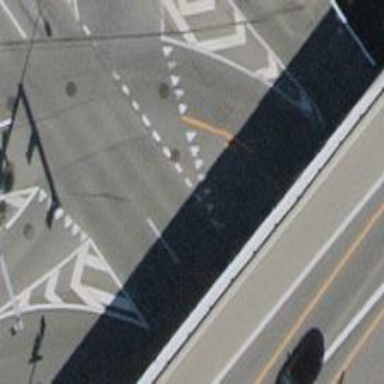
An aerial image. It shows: Tertiary road with asphalt surface.